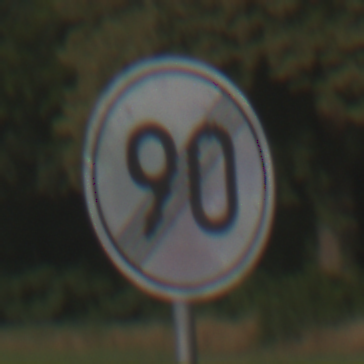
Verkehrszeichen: EndeGeschwindigkeit90
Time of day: SunriseSunset
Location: Outdoor (Nature)
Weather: PartlyCloudy
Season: NotSpecified
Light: Natural